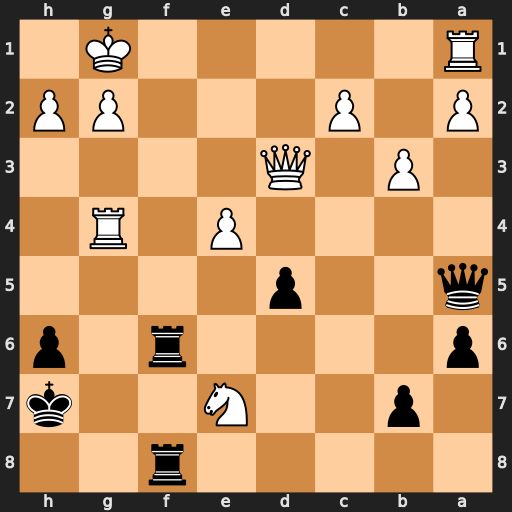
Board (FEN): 5r2/1p2N2k/p4r1p/q2p4/4P1R1/1P1Q4/P1P3PP/R5K1
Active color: b
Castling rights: -
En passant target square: -
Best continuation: Qc5+ Kh1 Qxc2 Qd4 Rf1+